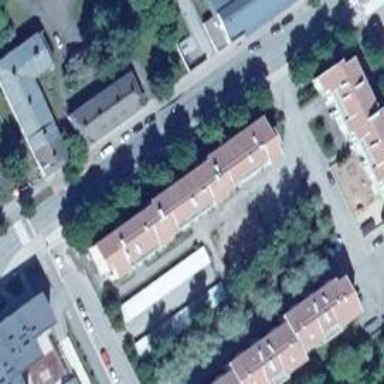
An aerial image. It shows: Kindergarten.